Question: For some reason the footer items on my page gets condensed and all messed up if you take the browser window and resize it to say 1/2 or 1/4.

Link: <URL>
Footer Code:
'''
<footer id='footer'>
<div class="wrapper">
<div class="about" style="width:20%;">
<h1>
<img width="90" height="90" style="margin-left:130px;" title="This is the icon of app, look for it on your app store!" src="images/iconq.png">
</h1>
<ul>
<li><a target="_top" href="#link"><img src="http://upload.wikimedia.org/wikipedia/commons/5/5d/Available_on_the_App_Store_%28black%29.png" style="margin-left:75px;margin-top:10px;width:120px;" width="100" height="40"></a>
</li><br />
<li><a target="_top" href="#link"><img src="http://www.blog.catblogosphere.com/cb-content/uploads/2013/07/google_play_icon.png" style="margin-left:65px;margin-top:10px;width:120px;" width="100" height="40"></a></li>
</ul>
</div>
<ul class="links" style="height:100%;width:20%;positon:relative;float:left;">
<center>
<img src="images/thirdicon.png" width="216" height="91">
<li style="height:100%;width:75%;">
<h4>Title Here</h4>
<ul style="padding:0px;margin:0px;">
<li><?php
$text = "Just testing! Just testing! Just testing! Just testing! Just testing! Just testing! Just testing! Just testing! Just testing! Just testing! Just testing! Just testing! Just testing! Just testing! Just testing! Just testing! Just testing! Just testing! Just testing! Just testing! Just testing!";
if(strlen($text) > '120'){
echo substr($text,0,100)."...";
echo '<br /><a target="_top" href="random.php" style="color:blue">Read more</a>';
} else {
echo $text;
}
?></li>
</ul>
</center>
</li>
</ul>
<ul class="links" style="height:100%;width:20%;positon:relative;float:left;">
<center>
<img src="images/firsticon.png" width="230" height="90">
<li style="width:75%;">
<h4>Title Here</h4>
<ul style="padding:0px;margin:0px;">
<li><?php
$text2 = "Just testing! Just testing! Just testing! Just testing! Just testing! Just testing! Just testing! Just testing! Just testing! Just testing! Just testing! Just testing! Just testing! Just testing! Just testing! Just testing! Just testing! Just testing! Just testing! Just testing! Just testing!";
if(strlen($text2) > '120'){
echo substr($text2,0,100)."...";
echo '<br /><a target="_top" href="random.php" style="color:blue">Read more</a>';
} else {
echo $text2;
}
?></li>
</ul>
</center>
</li>
</ul>
<ul class="links" style="height:100%;width:20%;positon:relative;float:left;">
<center>
<img src="images/Electronics2.png" width="170" height="91">
<li style="width:75%;">
<h4>Title Here</h4>
<ul style="padding:0px;margin:0px;">
<li><?php
$text2 = "Just testing! Just testing! Just testing! Just testing! Just testing! Just testing! Just testing! Just testing! Just testing! Just testing! Just testing! Just testing! Just testing! Just testing! Just testing! Just testing! Just testing! Just testing! Just testing! Just testing! Just testing!";
if(strlen($text2) > '120'){
echo substr($text2,0,100)."...";
echo '<br /><a target="_top" href="random.php" style="color:blue">Read more</a>';
} else {
echo $text2;
}
?></li>
</ul>
</center>
</li>
</ul>
<ul class="links" style="positon:relative;float:left;">
<li>
<h4>Connect With Us</h4>
<ul class="external">
<li class="twitter"><img src="images/twitter.png" width="16" height="16"><span class="icon-twitter"></span><a target="_top" href="http://www.twitter.com/SkipQ">Follow us on Twitter</a></li>
<li class="facebook"><img src="images/facebook.png" width="16" height="16"><span class="icon-facebook"></span><a target="_top" href="http://www.facebook.com/SkipQ">Find us on Facebook</a></li>
<li class="blog"><img src="images/youtube.png" width="16" height="16"><span class="icon-youtube"></span><a target="_top" href="http://www.youtube.com/">Subscribe on Youtube</a></li>
<li class="blog"><img src="images/blog.png" width="16" height="16"><span class="icon-youtube"></span><a target="_top" href="http://www.youtube.com/">Read our Blog</a></li>
</ul>
</li>
</ul>
</div>
</div>
</div>
<br />
<br />
<br />
<br />
<div class="container secondary">
<br />
</div>
<div class="secondary" style="padding:2px;color:#FFF;background:#1158D4;">
<ul>
<li><a style="color:#FFF" href="/help">Help</a></li>
<li><a style="color:#FFF" href="/policy">Privacy Policy</a></li>
<li><a style="color:#FFF" href="/terms">Terms</a></li>
<li>&copy; 2013 SkipQ</li>
</ul>
</div>
</footer>
'''
If you need more code let me know! I would be happy to give more :)
Jsfiddle: <URL>
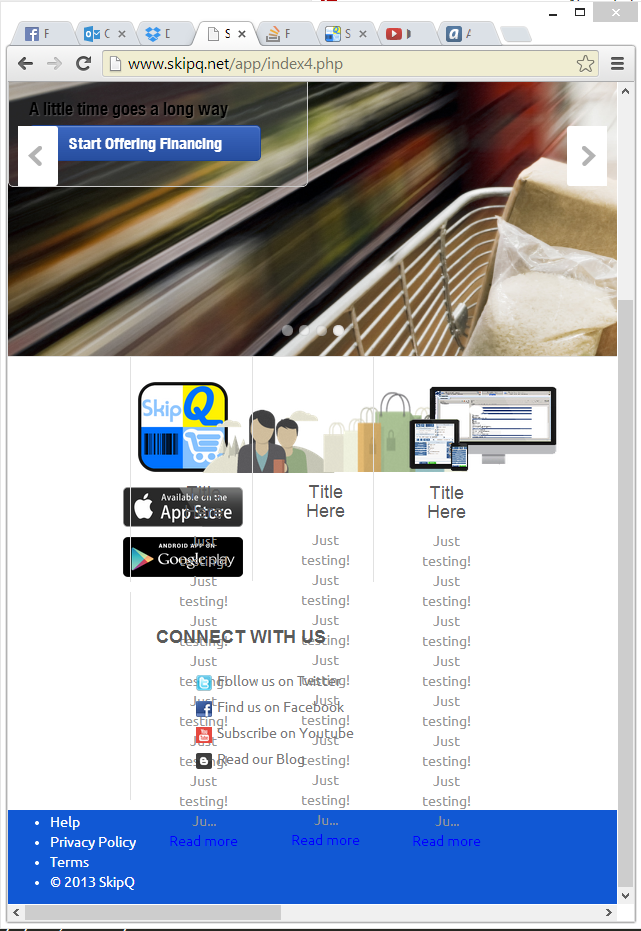
Answer: For designing the footer you want you have to wrap all the 5 boxes in its own div and enclose this in a single div and then use the inner div. Also please do note the points from netinept..:)
UPDATE V2.0
'''
<html>
<head>
<link rel="stylesheet" href="style.css"></style>
</head>
<body>
<div id='footer' style="width:1300px;height:50px">
<div class="about" style="width:250px;height:50px;positon:relative;float:left;">
<ul>
<li>
<img title="This is the icon of app, look for it on your app store!" style="margin-left:65px;width:120px;" src="http://skipq.net/app/images/iconq.png">
</li>
<li><a target="_top" href="#link"><img src="http://upload.wikimedia.org/wikipedia/commons/5/5d/Available_on_the_App_Store_%28black%29.png" style="margin-left:65px;margin-top:10px;width:120px;" width="100" height="40"></a>
</li><br />
<li><a target="_top" href="#link"><img src="http://www.blog.catblogosphere.com/cb-content/uploads/2013/07/google_play_icon.png" style="margin-left:65px;margin-top:10px;width:120px;" width="100" height="40"></a></li>
</ul>
</div>
<div class="links" style="width:250px;height:50px;positon:relative;float:left;">
<img src="http://skipq.net/app/images/thirdicon.png" width="216" height="91"/>
<h4>Title Here</h4>
<ul style="padding:0px;margin:0px;">
<li>Lorem ipsum. Lorem ipsum. Lorem ipsum. Lorem ipsum. Lorem ipsum. Lorem ipsum.<br /><a target="_top" href="random.php" style="color:blue">Read more</a></li>
</ul>
</div>
<div class="links" style="width:250px;height:50px;positon:relative;float:left;">
<img src="http://skipq.net/app/images/firsticon.png" width="230" height="90">
<h4>Title Here</h4>
<ul style="padding:0px;margin:0px;">
<li>Lorem ipsum. Lorem ipsum. Lorem ipsum. Lorem ipsum. Lorem ipsum. Lorem ipsum.<br /><a target="_top" href="random.php" style="color:blue">Read more</a></li>
</ul>
</div>
<div class="links" style="width:250px;height:50px;positon:relative;float:left;">
<img src="images/Electronics2.png" width="170" height="91">
<h4>Title Here</h4>
<ul style="padding:0px;margin:0px;">
<li>Lorem ipsum. Lorem ipsum. Lorem ipsum. Lorem ipsum. Lorem ipsum. Lorem ipsum.<br /><a target="_top" href="random.php" style="color:blue">Read more</a></li>
</ul>
</div>
<div class="links" style="width:250px;height:50px;positon:relative;float:left;">
<h4>Connect With Us</h4>
<ul class="external">
<li class="twitter"><img src="images/twitter.png" width="16" height="16"><span class="icon-twitter"></span><a target="_top" href="http://www.twitter.com/SkipQ">Follow us on Twitter</a></li>
<li class="facebook"><img src="images/facebook.png" width="16" height="16"><span class="icon-facebook"></span><a target="_top" href="http://www.facebook.com/SkipQ">Find us on Facebook</a></li>
<li class="blog"><img src="images/youtube.png" width="16" height="16"><span class="icon-youtube"></span><a target="_top" href="http://www.youtube.com/">Subscribe on Youtube</a></li>
<li class="blog"><img src="images/blog.png" width="16" height="16"><span class="icon-youtube"></span><a target="_top" href="http://www.youtube.com/">Read our Blog</a></li>
</ul>
</div>
</div>
</body>
</html>
'''